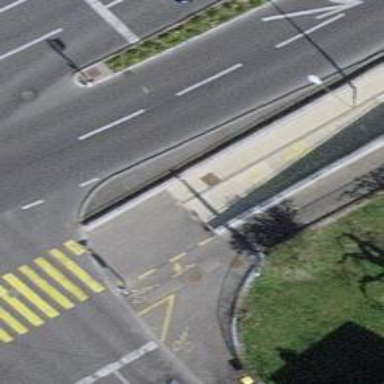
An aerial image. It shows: Asphalt footway with cycle path.